Aerial crown-view tile of a tropical tree (Barro Colorado Island, Panama), acquired 20250715:
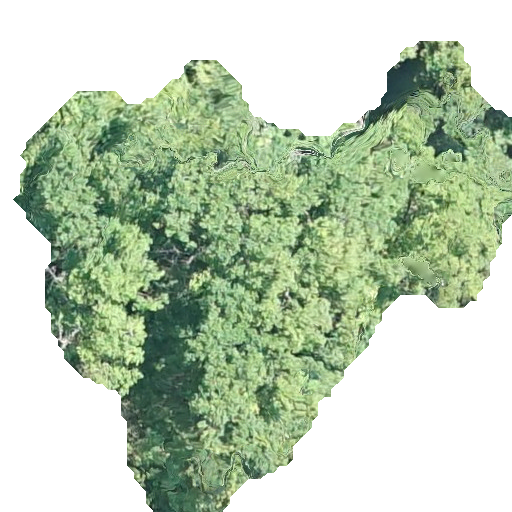
Species: Terminalia oblonga
GBIF accepted scientific name: Terminalia oblonga
Crown area: 214.849 m²